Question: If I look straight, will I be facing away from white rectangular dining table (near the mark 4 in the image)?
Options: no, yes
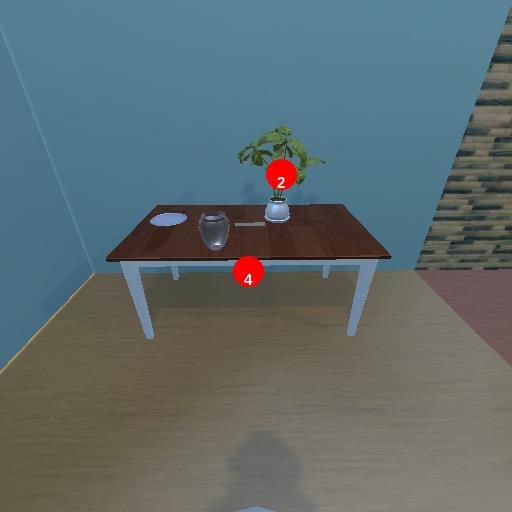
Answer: no